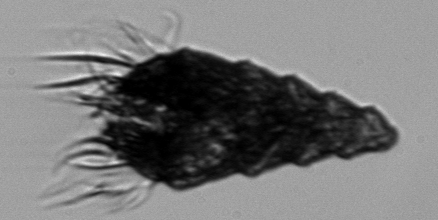
Label: Laboea_strobila